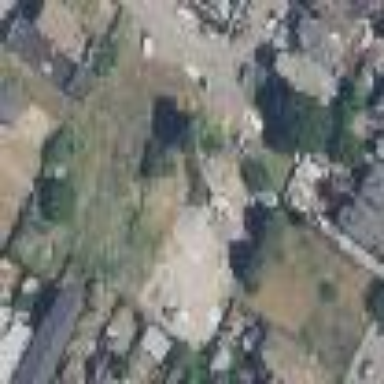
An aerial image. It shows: Brownfield site.